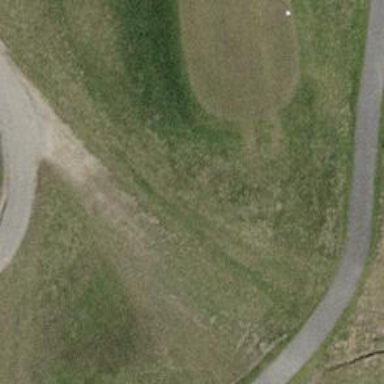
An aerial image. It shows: Designated golf cart path.